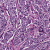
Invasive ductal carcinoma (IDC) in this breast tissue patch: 1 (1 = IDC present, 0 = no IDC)